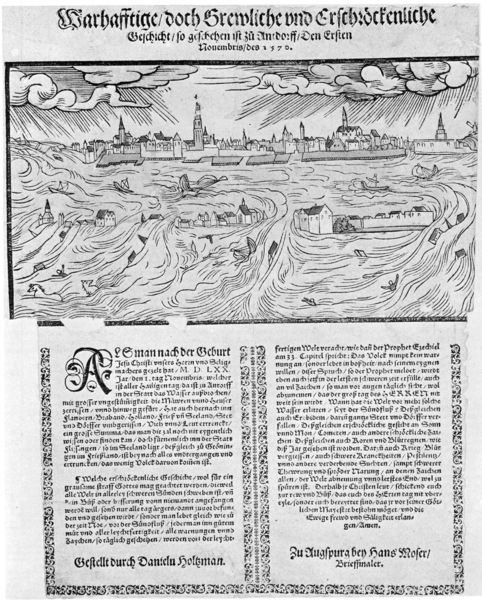
Titel: Warhafftige/doch Grewliche vnd Erschröckenliche Geschicht
Standort: Zürich.
Institution: Wickiana
Schlagwörter: himmel, meer, wasser, weiß, wolken, landschaft, stadt, schwarz, tiere, rahmen, häuser, kirche, pferde, schrift, wellen, papier, rahmung, ansicht, mauer, flut, buch, druck, schwarz weiß, seite, text, überschwemmung, altdeutsch, initial, a, holzmann, daniela